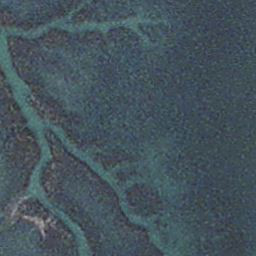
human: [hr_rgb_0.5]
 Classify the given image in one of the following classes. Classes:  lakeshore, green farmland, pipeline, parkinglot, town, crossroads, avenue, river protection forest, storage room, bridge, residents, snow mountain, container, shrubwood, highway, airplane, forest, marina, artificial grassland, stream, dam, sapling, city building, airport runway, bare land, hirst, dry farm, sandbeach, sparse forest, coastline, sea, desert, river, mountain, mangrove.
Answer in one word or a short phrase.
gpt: stream